Question: I just wonder if it is possible by using VBA code to fill row with color based on a colored cell.
For example

I want Row 4 to be the same color as B4. I am using the following codes but it just won't work. I guess I need to do something else, do advise.
'''
Sub Color1()
Dim lastR as Long, i as Long
lastR = Sheets("Sheet1").Cells(Rows.Count, "A").End(xlUp).Row
For i = lastR To 2 Step -1
If Sheets("Sheet1").Cells(i, "B") = Rows(i).Interior.Color = RGB(255, 255, 0) Then
Rows(i).Interior.Color = RGB(255, 255, 0)
End if
Next i
End Sub
'''
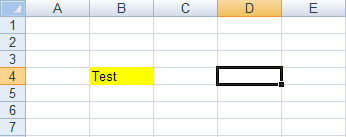
Answer: the following should do it (added WITH for sheet1):
'''
Sub Color1()
Dim lastR As Long, i As Long
With Sheets("Sheet1")
lastR = .Cells(.Rows.Count, "A").End(xlUp).Row
For i = lastR To 2 Step -1
If .Cells(i, "B").Interior.Pattern = xlNone Then
.Rows(i).Interior.Pattern = xlNone
Else
.Rows(i).Interior.Color = .Cells(i, "B").Interior.Color
End If
Next i
End With
End Sub
'''